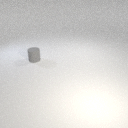
small gray rubber cylinder